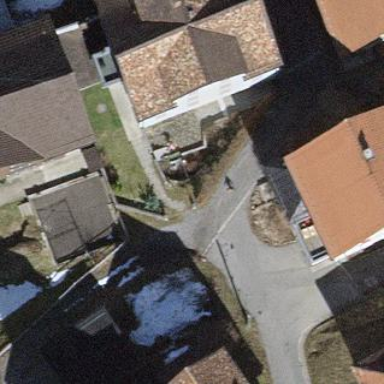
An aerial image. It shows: Residential building.